Interaction volume radius: 5 \u00c5
Interaction volume height: 50 \u00c5
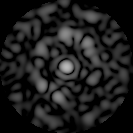
Disorder parameter: 0.7053